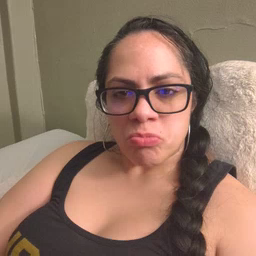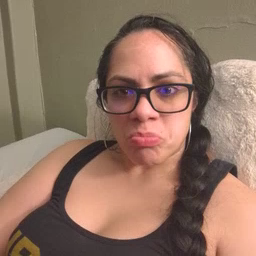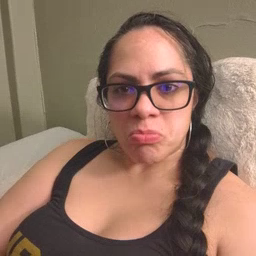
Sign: story